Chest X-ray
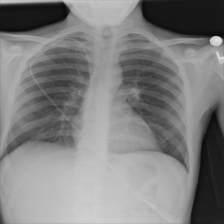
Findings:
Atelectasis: negative
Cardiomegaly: negative
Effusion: negative
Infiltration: negative
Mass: negative
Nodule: negative
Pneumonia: negative
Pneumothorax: negative
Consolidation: negative
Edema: negative
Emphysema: negative
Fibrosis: negative
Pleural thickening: negative
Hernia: negative